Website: crate-barrel
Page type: billing-address
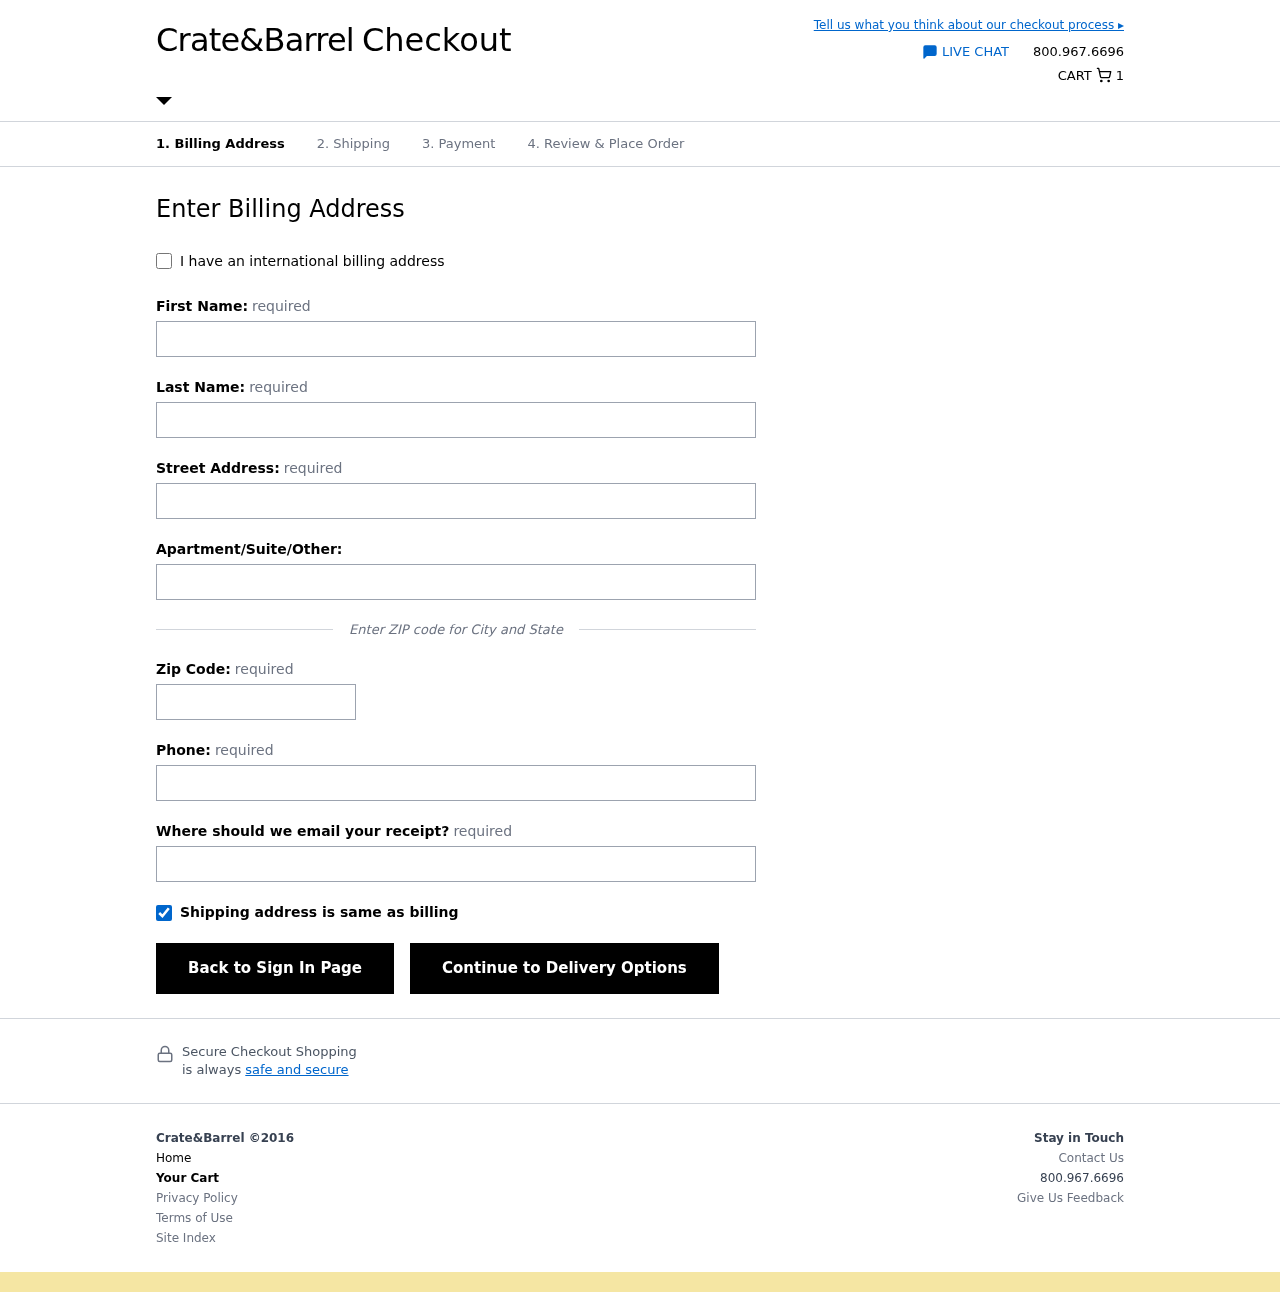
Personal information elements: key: PII_EMAIL
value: kcooper@hotmail.com
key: PII_FIRSTNAME
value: Kevin
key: PII_LASTNAME
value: Cooper
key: PII_PHONE
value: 3535368657
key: PII_POSTCODE
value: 60778
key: PII_STREET
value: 879 Lopez Locks Suite 552
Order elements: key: ORDER_NUM_ITEMS
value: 1